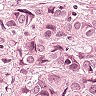
Metastatic tissue present: yes